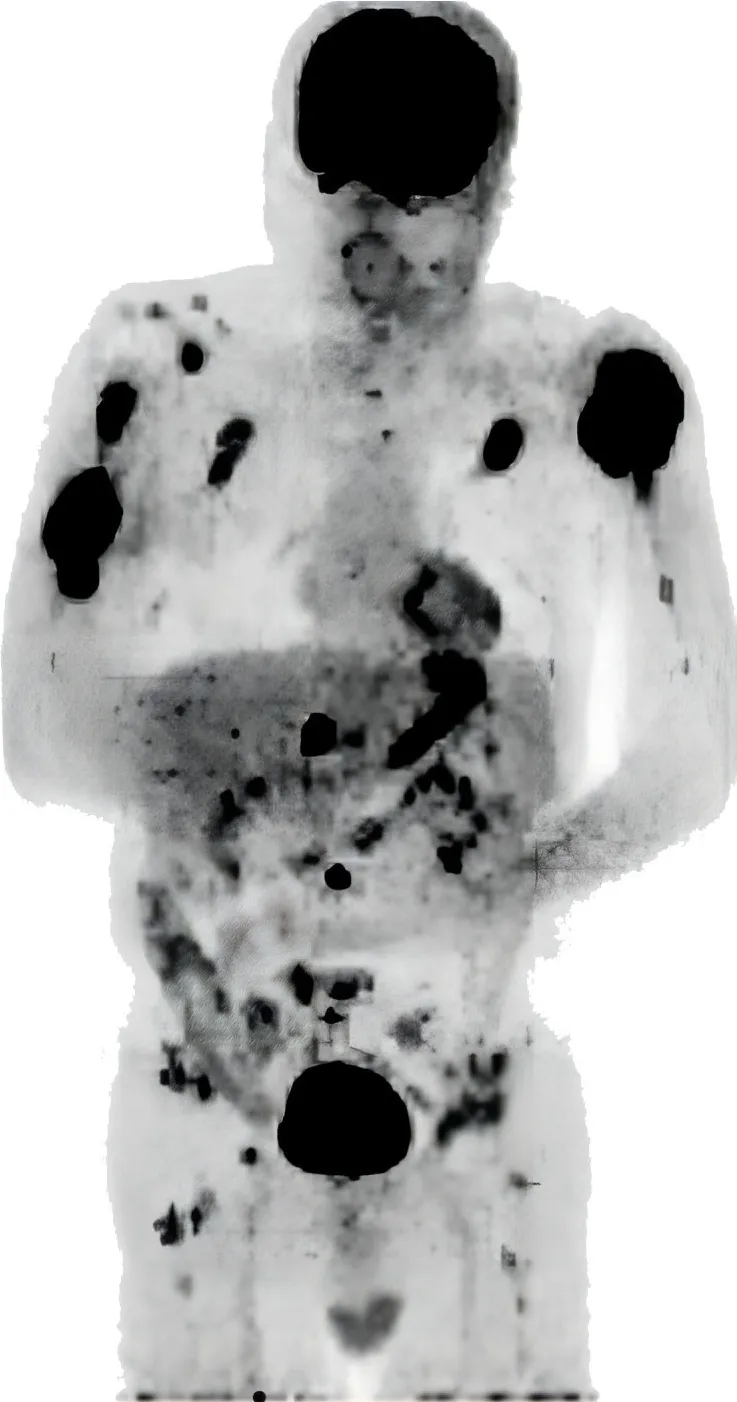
FDG PET/CT showing multiple osteolytic lesions, some lesions accompanied with the formation of soft tissue masses.
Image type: radiology (pet)